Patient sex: F
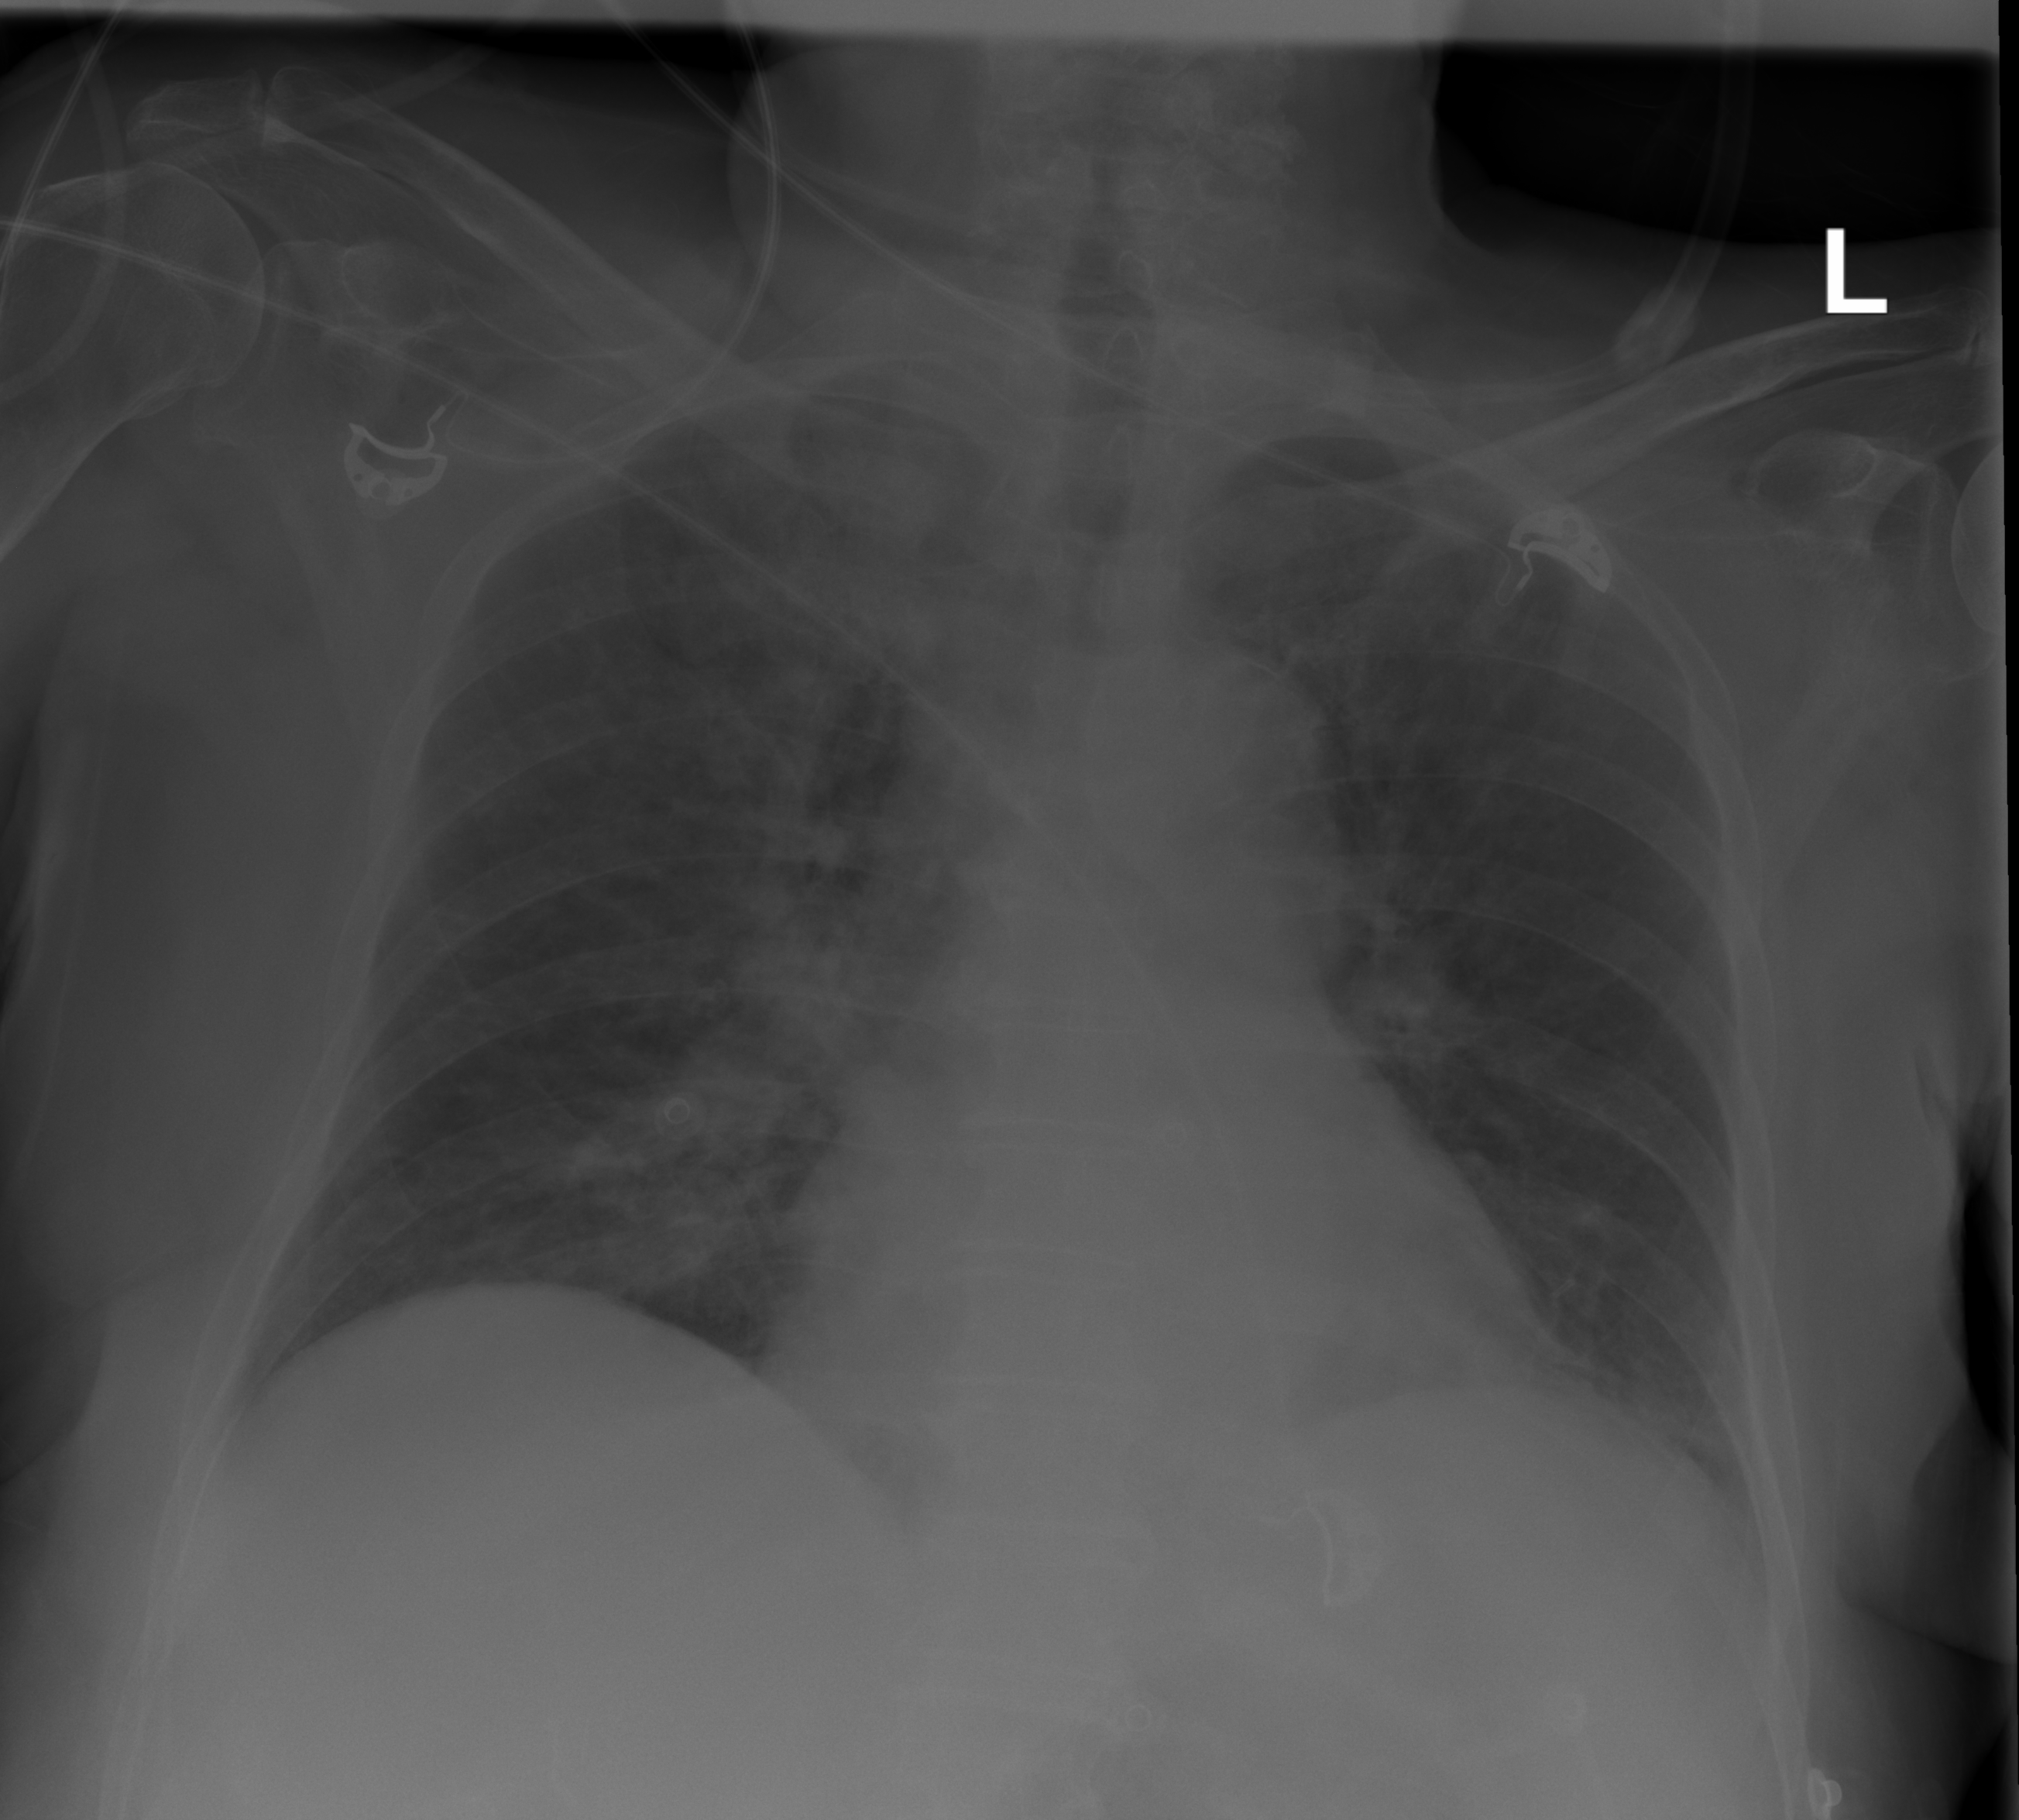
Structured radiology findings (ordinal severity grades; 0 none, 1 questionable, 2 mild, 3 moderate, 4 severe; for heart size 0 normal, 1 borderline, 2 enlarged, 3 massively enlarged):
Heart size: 0
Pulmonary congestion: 0
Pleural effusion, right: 0
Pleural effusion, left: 0
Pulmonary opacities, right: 3
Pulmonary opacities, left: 2
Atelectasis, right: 0
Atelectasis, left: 0